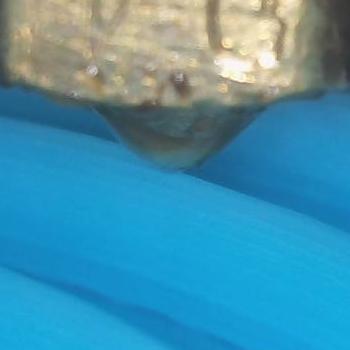
Flow rate: 59%